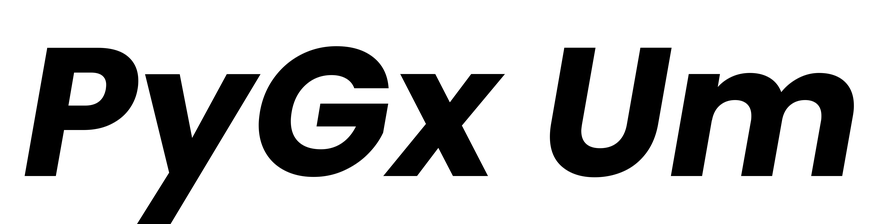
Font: Poppins-BoldItalic